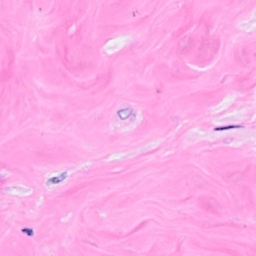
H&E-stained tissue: Breast